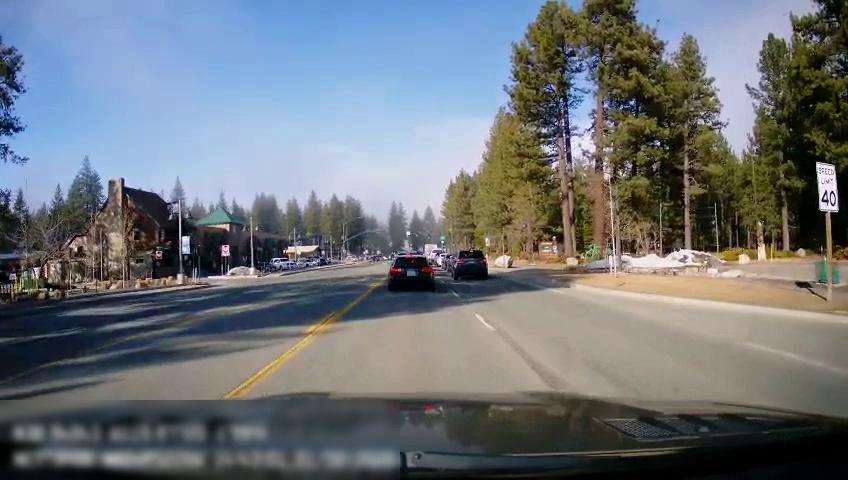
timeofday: Day
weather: Sunny
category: Drivable Space
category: Vehicles | SUV
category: Vehicles | SUV
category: Vehicles | Car
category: Lanes | Opposite Lane
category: Lanes | Current Lane
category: Lanes | Current Lane
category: Lanes | Alternate Lane
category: Traffic | Signs
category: Traffic | Signs